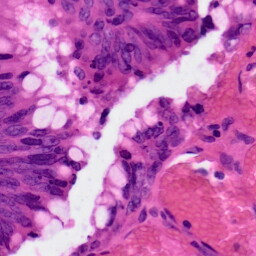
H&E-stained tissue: Colon